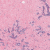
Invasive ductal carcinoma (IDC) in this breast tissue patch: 0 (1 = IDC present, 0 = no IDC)